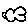
Label: cloud